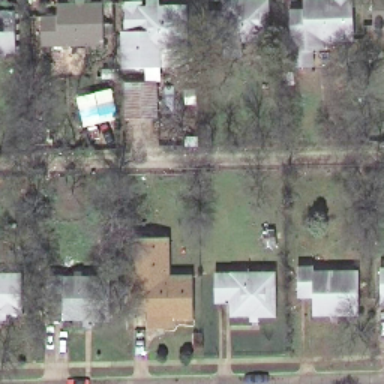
It is a medium residential area .